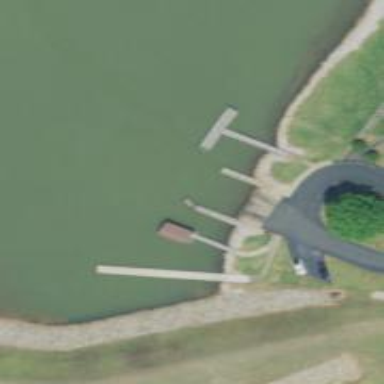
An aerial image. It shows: Slipway on leisure land.